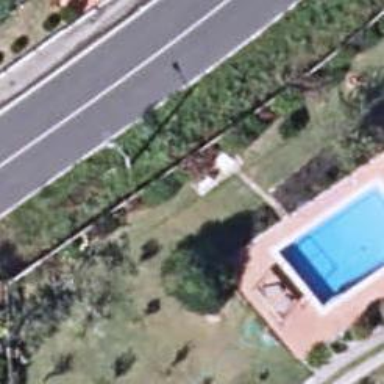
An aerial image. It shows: Fence is in the image.